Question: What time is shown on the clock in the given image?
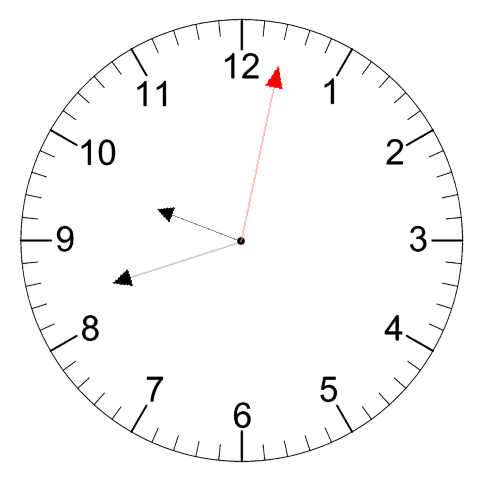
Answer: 09:42:02